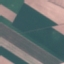
Label: AnnualCrop